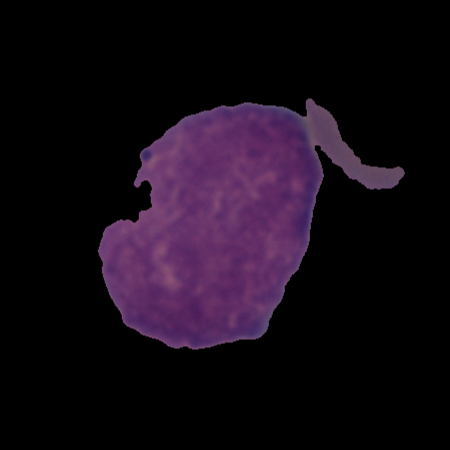
Label: cancer